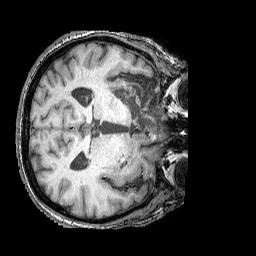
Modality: T1w
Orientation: axial
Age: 64
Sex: male
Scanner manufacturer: siemens
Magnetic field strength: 3 T
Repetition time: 2.25 s
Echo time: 0.00415 s